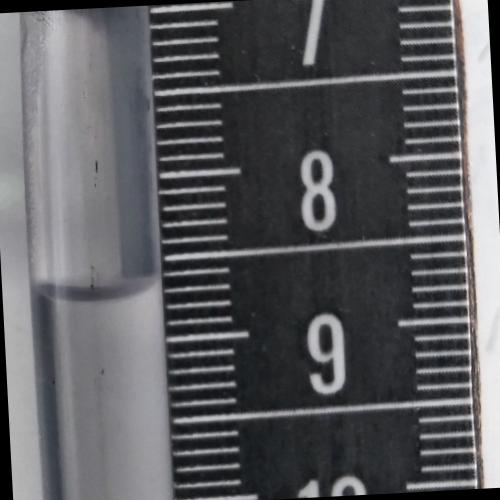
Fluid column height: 8.7 cm